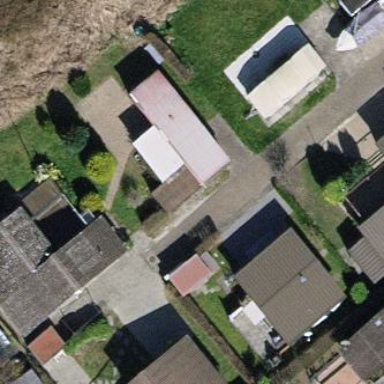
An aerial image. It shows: Static caravan.